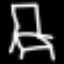
Label: chair